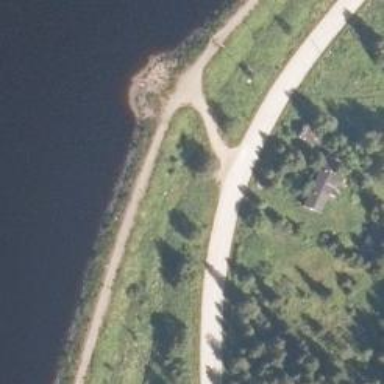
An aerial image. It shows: Path with embankment.